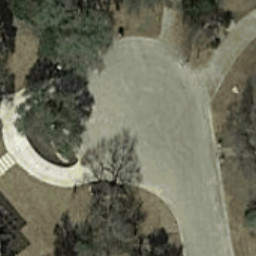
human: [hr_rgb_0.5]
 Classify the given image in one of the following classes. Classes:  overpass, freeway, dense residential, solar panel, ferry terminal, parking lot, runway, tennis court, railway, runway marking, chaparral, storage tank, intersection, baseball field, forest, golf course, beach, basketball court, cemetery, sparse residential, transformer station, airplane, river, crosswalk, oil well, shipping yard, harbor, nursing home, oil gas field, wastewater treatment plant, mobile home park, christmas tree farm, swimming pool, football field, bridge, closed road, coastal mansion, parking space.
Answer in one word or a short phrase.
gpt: closed road